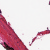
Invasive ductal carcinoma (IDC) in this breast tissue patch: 0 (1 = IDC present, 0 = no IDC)